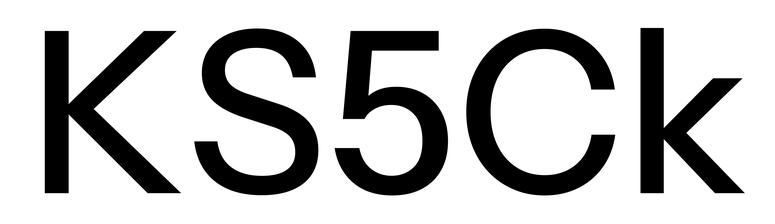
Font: InstrumentSans_Medium